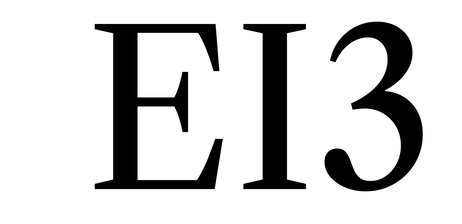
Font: LibreCaslonText_Regular